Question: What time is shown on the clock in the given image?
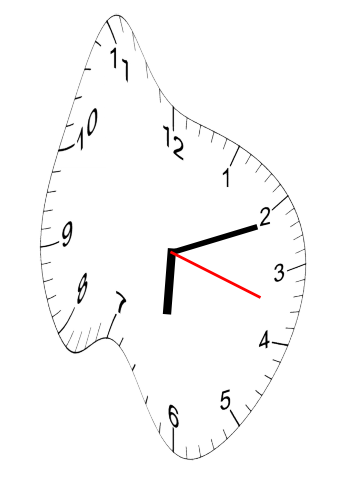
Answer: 06:11:18